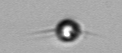
Label: Acanthoica_quattrospina